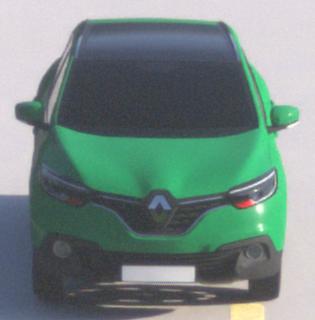
Make: Renault
Model: Kadjar ENERGY TCe 130
Detailed model: Kadjar
Model produced from: 2015/05
Model produced until: 2018/08
Doors: 5
Color: green
Road condition: dry road
Daytime: sunrise or sunset
Contrast: medium contrast